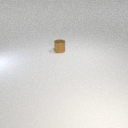
small brown metal cylinder